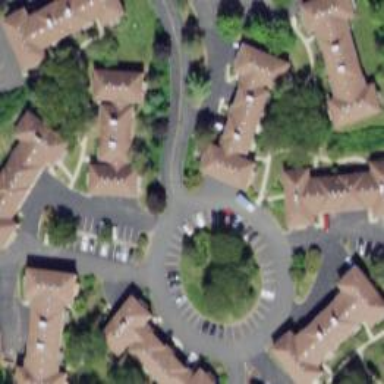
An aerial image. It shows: Circular junction on residential road.